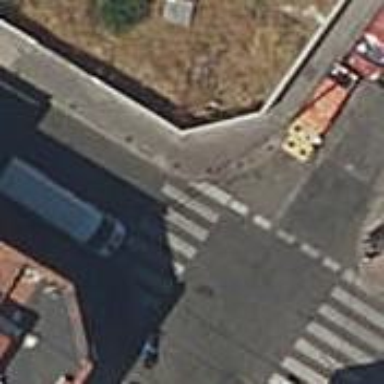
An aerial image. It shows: Marked zebra crossing on the road.